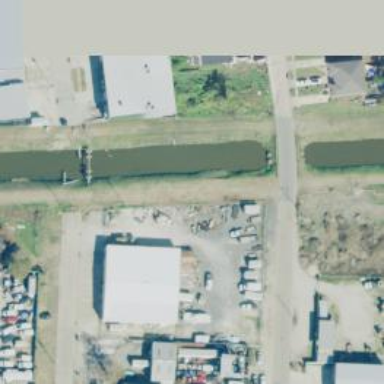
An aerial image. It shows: Canal.